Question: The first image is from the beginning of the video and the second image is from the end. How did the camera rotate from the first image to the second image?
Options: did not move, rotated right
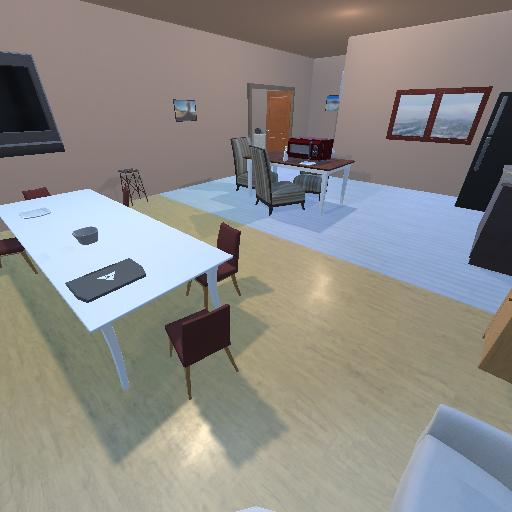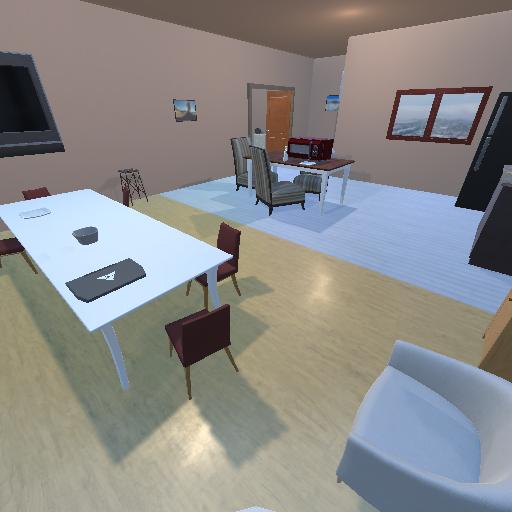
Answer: did not move